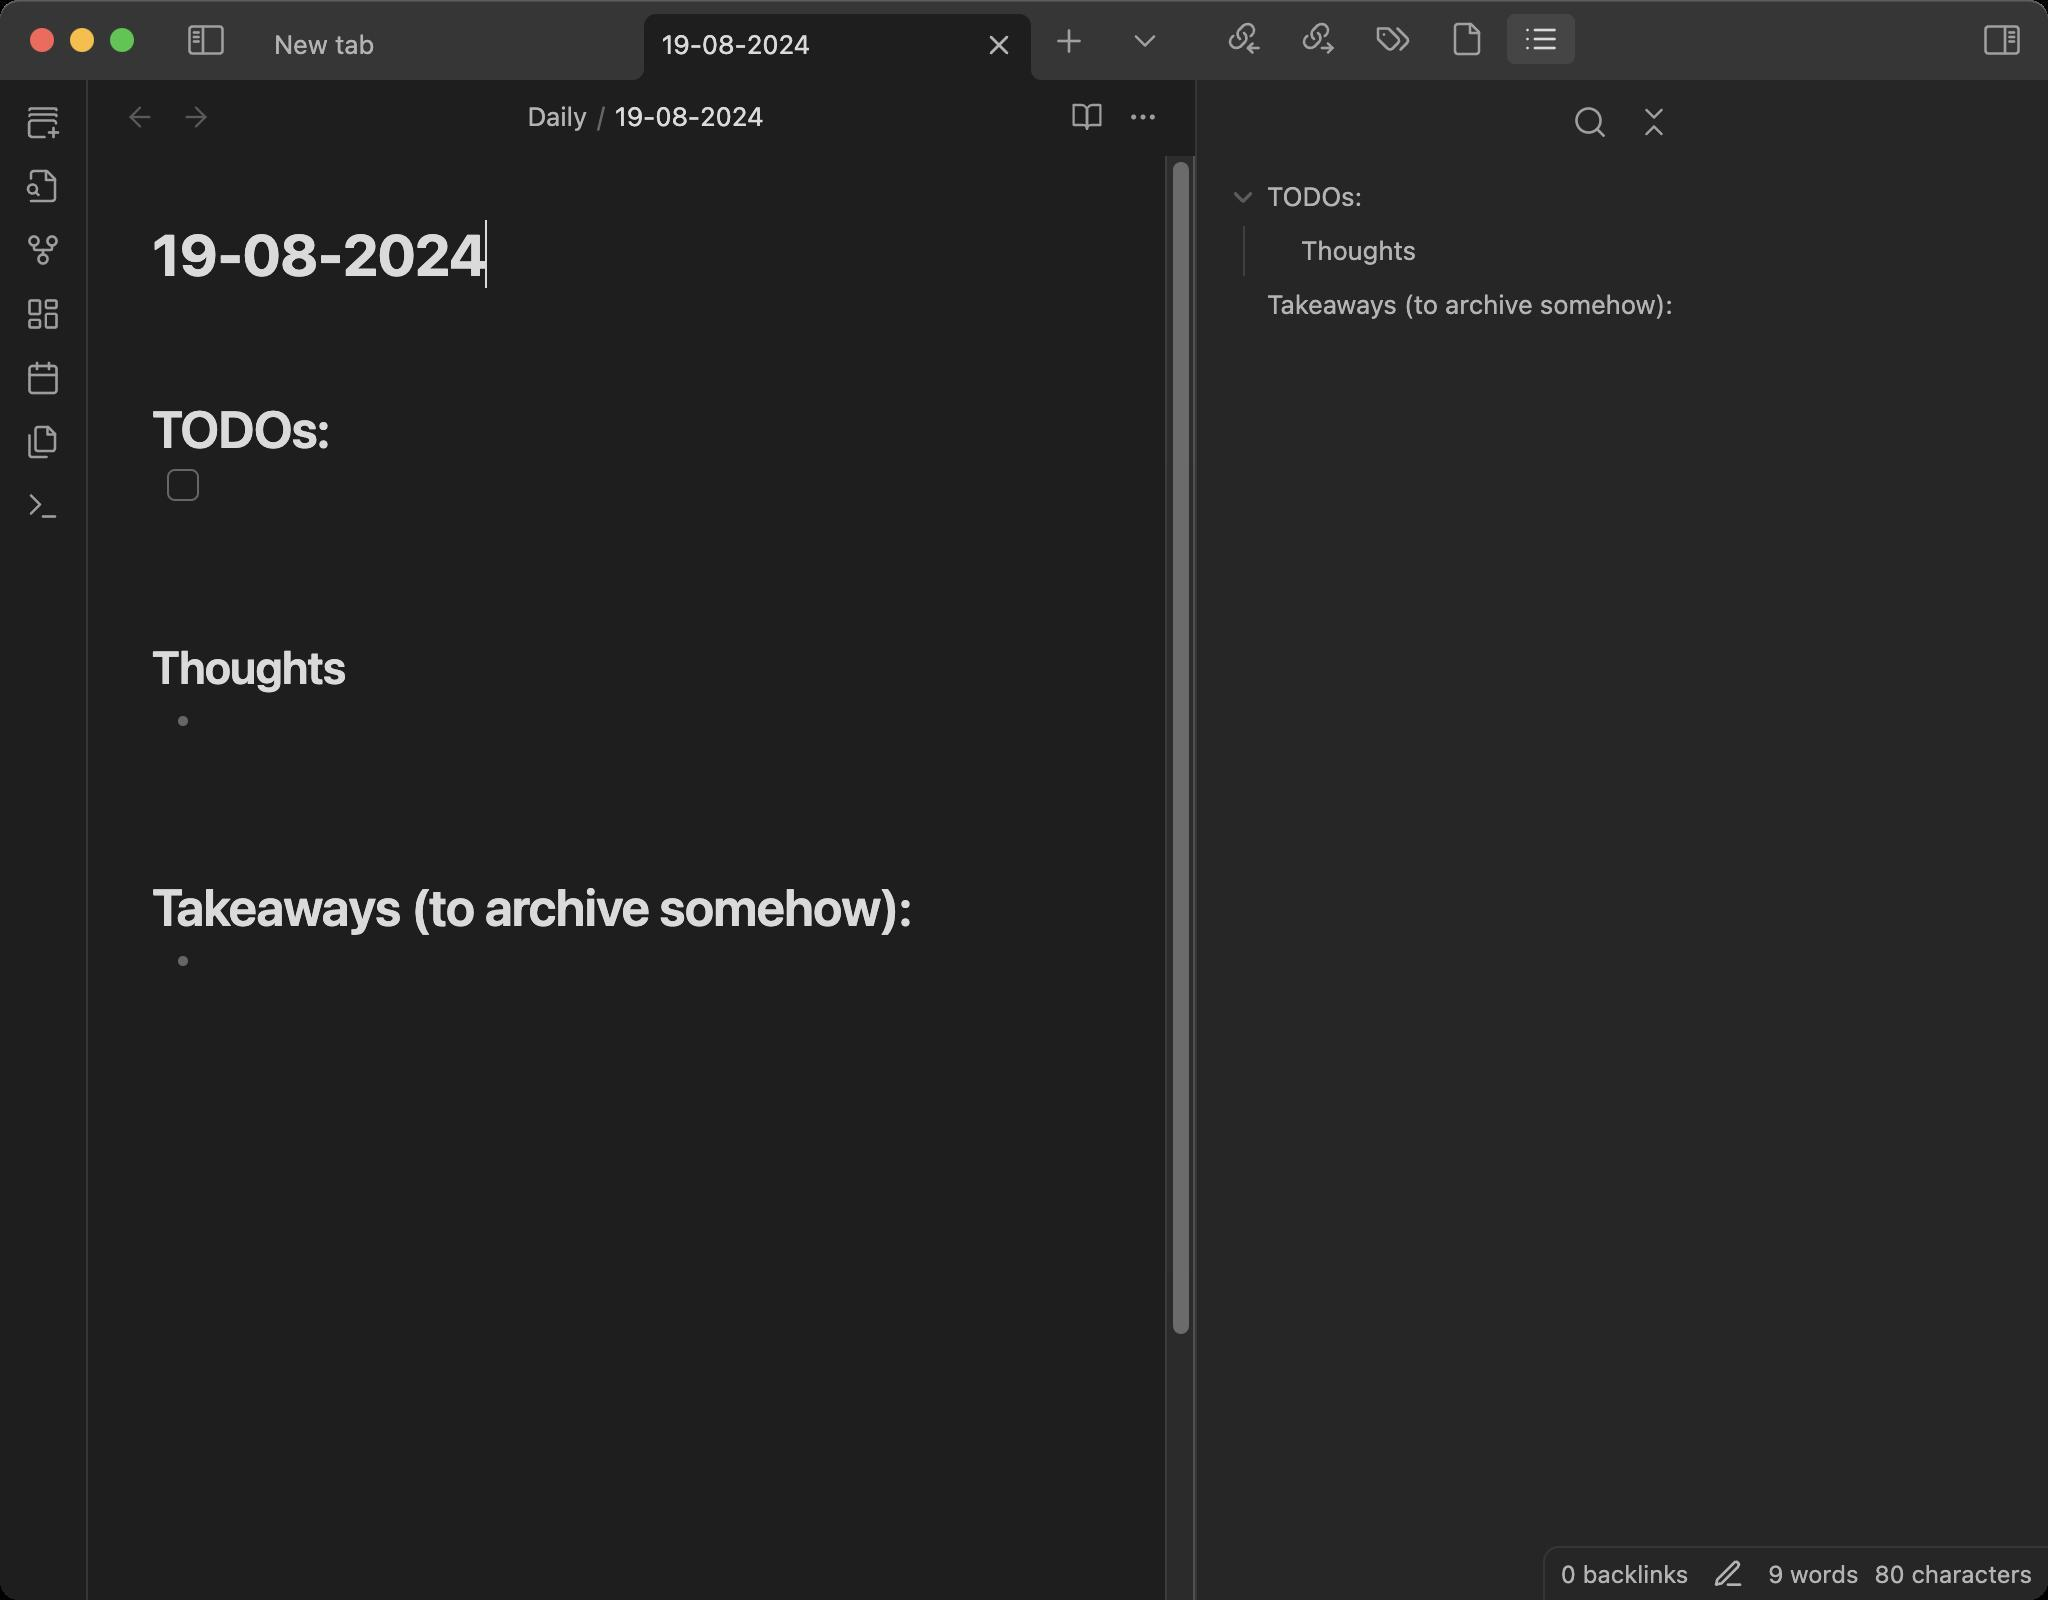
Accessibility tree:
{"name": "19-08-2024_-_Sophie's_vault_-_Obsidian_v1.6.7", "role": "AXWindow", "description": null, "role_description": "standard window", "value": null, "position": "325.00;113.00", "size": "1024;800", "children": [{"name": "", "role": "AXGroup", "description": "", "role_description": "group", "value": "", "position": "0.00;0.00", "size": "1024;800", "children": [{"name": "", "role": "AXGroup", "description": "", "role_description": "group", "value": "", "position": "0.00;0.00", "size": "1024;800", "children": [{"name": "", "role": "AXGroup", "description": "", "role_description": "group", "value": "", "position": "0.00;0.00", "size": "1024;800", "children": [{"name": "", "role": "AXGroup", "description": "", "role_description": "group", "value": "", "position": "0.00;0.00", "size": "1024;800", "children": [{"name": "19-08-2024_-_Sophie's_vault_-_Obsidian_v1.6.7", "role": "AXWebArea", "description": "", "role_description": "HTML content", "value": "", "position": "0.00;0.00", "size": "1024;800", "children": [{"name": "", "role": "AXGroup", "description": "", "role_description": "group", "value": "", "position": "0.00;0.00", "size": "1024;800", "children": [{"name": "", "role": "AXGroup", "description": "", "role_description": "group", "value": "", "position": "0.00;0.00", "size": "1024;800", "children": [{"name": "", "role": "AXGroup", "description": "", "role_description": "group", "value": "", "position": "0.00;0.00", "size": "1024;800", "children": [{"name": "", "role": "AXGroup", "description": "", "role_description": "group", "value": "", "position": "0.00;0.00", "size": "1024;800", "children": [{"name": "", "role": "AXGroup", "description": "", "role_description": "group", "value": "", "position": "0.00;40.00", "size": "44;760", "children": [{"name": "", "role": "AXGroup", "description": "Create new unique note", "role_description": "group", "value": "", "position": "7.00;48.00", "size": "30;26", "children": [{"name": "", "role": "AXImage", "description": "", "role_description": "image", "value": "", "position": "13.00;52.00", "size": "18;18", "children": []}]}, {"name": "", "role": "AXGroup", "description": "Open quick switcher", "role_description": "group", "value": "", "position": "7.00;80.00", "size": "30;26", "children": [{"name": "", "role": "AXImage", "description": "", "role_description": "image", "value": "", "position": "13.00;84.00", "size": "18;18", "children": []}]}, {"name": "", "role": "AXGroup", "description": "Open graph view", "role_description": "group", "value": "", "position": "7.00;112.00", "size": "30;26", "children": [{"name": "", "role": "AXImage", "description": "", "role_description": "image", "value": "", "position": "13.00;116.00", "size": "18;18", "children": []}]}, {"name": "", "role": "AXGroup", "description": "Create new canvas", "role_description": "group", "value": "", "position": "7.00;144.00", "size": "30;26", "children": [{"name": "", "role": "AXImage", "description": "", "role_description": "image", "value": "", "position": "13.00;148.00", "size": "18;18", "children": []}]}, {"name": "", "role": "AXGroup", "description": "Open today's daily note", "role_description": "group", "value": "", "position": "7.00;176.00", "size": "30;26", "children": [{"name": "", "role": "AXImage", "description": "", "role_description": "image", "value": "", "position": "13.00;180.00", "size": "18;18", "children": []}]}, {"name": "", "role": "AXGroup", "description": "Insert template", "role_description": "group", "value": "", "position": "7.00;208.00", "size": "30;26", "children": [{"name": "", "role": "AXImage", "description": "", "role_description": "image", "value": "", "position": "13.00;212.00", "size": "18;18", "children": []}]}, {"name": "", "role": "AXGroup", "description": "Open command palette", "role_description": "group", "value": "", "position": "7.00;240.00", "size": "30;26", "children": [{"name": "", "role": "AXImage", "description": "", "role_description": "image", "value": "", "position": "13.00;244.00", "size": "18;18", "children": []}]}]}, {"name": "", "role": "AXGroup", "description": "", "role_description": "group", "value": "", "position": "44.00;0.00", "size": "554;800", "children": [{"name": "", "role": "AXGroup", "description": "", "role_description": "group", "value": "", "position": "44.00;0.00", "size": "554;800", "children": [{"name": "", "role": "AXGroup", "description": "", "role_description": "group", "value": "", "position": "44.00;0.00", "size": "554;40", "children": [{"name": "", "role": "AXGroup", "description": "", "role_description": "group", "value": "", "position": "88.00;0.00", "size": "30;39", "children": [{"name": "", "role": "AXGroup", "description": "", "role_description": "group", "value": "", "position": "88.00;8.00", "size": "30;24", "children": [{"name": "", "role": "AXImage", "description": "", "role_description": "image", "value": "", "position": "94.00;11.00", "size": "18;18", "children": []}]}]}, {"name": "", "role": "AXGroup", "description": "", "role_description": "group", "value": "", "position": "113.00;6.00", "size": "418;34", "children": [{"name": "", "role": "AXGroup", "description": "New tab", "role_description": "group", "value": "", "position": "128.00;7.00", "size": "194;33", "children": [{"name": "", "role": "AXGroup", "description": "", "role_description": "group", "value": "", "position": "131.00;8.00", "size": "188;29", "children": [{"name": "", "role": "AXGroup", "description": "", "role_description": "group", "value": "", "position": "137.00;14.00", "size": "179;17", "children": [{"name": "", "role": "AXStaticText", "description": "", "role_description": "text", "value": "New tab", "position": "137.00;14.00", "size": "51;16", "children": []}]}]}]}, {"name": "", "role": "AXGroup", "description": "19-08-2024", "role_description": "group", "value": "", "position": "322.00;7.00", "size": "194;33", "children": [{"name": "", "role": "AXGroup", "description": "", "role_description": "group", "value": "", "position": "325.00;8.00", "size": "188;29", "children": [{"name": "", "role": "AXGroup", "description": "", "role_description": "group", "value": "", "position": "331.00;14.00", "size": "157;17", "children": [{"name": "", "role": "AXStaticText", "description": "", "role_description": "text", "value": "19-08-2024", "position": "331.00;14.00", "size": "75;16", "children": []}]}, {"name": "", "role": "AXGroup", "description": "Close", "role_description": "group", "value": "", "position": "490.00;12.00", "size": "20;21", "children": [{"name": "", "role": "AXImage", "description": "", "role_description": "image", "value": "", "position": "492.00;14.00", "size": "16;17", "children": []}]}]}]}]}, {"name": "", "role": "AXGroup", "description": "", "role_description": "group", "value": "", "position": "522.00;0.00", "size": "26;39", "children": [{"name": "", "role": "AXGroup", "description": "New tab", "role_description": "group", "value": "", "position": "522.00;8.00", "size": "26;26", "children": [{"name": "", "role": "AXImage", "description": "", "role_description": "image", "value": "", "position": "526.00;12.00", "size": "18;18", "children": []}]}]}, {"name": "", "role": "AXGroup", "description": "", "role_description": "group", "value": "", "position": "560.00;0.00", "size": "26;39", "children": [{"name": "", "role": "AXGroup", "description": "", "role_description": "group", "value": "", "position": "560.00;8.00", "size": "26;26", "children": [{"name": "", "role": "AXImage", "description": "", "role_description": "image", "value": "", "position": "564.00;12.00", "size": "18;18", "children": []}]}]}]}, {"name": "", "role": "AXGroup", "description": "", "role_description": "group", "value": "", "position": "44.00;40.00", "size": "554;760", "children": [{"name": "", "role": "AXGroup", "description": "", "role_description": "group", "value": "", "position": "44.00;40.00", "size": "554;760", "children": [{"name": "", "role": "AXGroup", "description": "", "role_description": "group", "value": "", "position": "44.00;40.00", "size": "554;760", "children": [{"name": "", "role": "AXGroup", "description": "", "role_description": "group", "value": "", "position": "44.00;40.00", "size": "554;39", "children": [{"name": "", "role": "AXButton", "description": "Navigate back", "role_description": "button", "value": "", "position": "56.00;47.00", "size": "28;24", "children": [{"name": "", "role": "AXImage", "description": "", "role_description": "image", "value": "", "position": "62.00;51.00", "size": "16;16", "children": []}]}, {"name": "", "role": "AXButton", "description": "Navigate forward", "role_description": "button", "value": "", "position": "84.00;47.00", "size": "28;24", "children": [{"name": "", "role": "AXImage", "description": "", "role_description": "image", "value": "", "position": "90.00;51.00", "size": "16;16", "children": []}]}, {"name": "", "role": "AXGroup", "description": "", "role_description": "group", "value": "", "position": "120.00;40.00", "size": "402;38", "children": [{"name": "", "role": "AXGroup", "description": "", "role_description": "group", "value": "", "position": "260.00;48.00", "size": "44;21", "children": [{"name": "", "role": "AXGroup", "description": "", "role_description": "group", "value": "", "position": "260.00;48.00", "size": "38;21", "children": [{"name": "", "role": "AXStaticText", "description": "", "role_description": "text", "value": "Daily", "position": "264.00;51.00", "size": "30;15", "children": []}]}, {"name": "", "role": "AXStaticText", "description": "", "role_description": "text", "value": "/", "position": "299.00;51.00", "size": "4;15", "children": []}]}, {"name": "", "role": "AXTextArea", "description": "", "role_description": "text entry area", "value": "19-08-2024", "position": "307.00;50.00", "size": "75;17", "children": [{"name": "", "role": "AXStaticText", "description": "", "role_description": "text", "value": "19-08-2024", "position": "307.00;51.00", "size": "75;15", "children": []}]}]}, {"name": "", "role": "AXButton", "description": "Current view: editing Click to read ⌘+Click to open to the right", "role_description": "button", "value": "", "position": "530.00;47.00", "size": "28;24", "children": [{"name": "", "role": "AXImage", "description": "", "role_description": "image", "value": "", "position": "536.00;51.00", "size": "16;16", "children": []}]}, {"name": "", "role": "AXButton", "description": "More options", "role_description": "button", "value": "", "position": "558.00;47.00", "size": "28;24", "children": [{"name": "", "role": "AXImage", "description": "", "role_description": "image", "value": "", "position": "564.00;51.00", "size": "16;16", "children": []}]}]}, {"name": "", "role": "AXGroup", "description": "", "role_description": "group", "value": "", "position": "44.00;78.00", "size": "554;722", "children": [{"name": "", "role": "AXGroup", "description": "", "role_description": "group", "value": "", "position": "44.00;78.00", "size": "554;722", "children": [{"name": "", "role": "AXGroup", "description": "", "role_description": "group", "value": "", "position": "44.00;78.00", "size": "554;722", "children": [{"name": "", "role": "AXGroup", "description": "", "role_description": "group", "value": "", "position": "44.00;0.00", "size": "0;1", "children": []}, {"name": "", "role": "AXGroup", "description": "", "role_description": "group", "value": "", "position": "44.00;78.00", "size": "554;722", "children": [{"name": "", "role": "AXTextArea", "description": "", "role_description": "text entry area", "value": "19-08-2024", "position": "76.00;110.00", "size": "475;35", "children": [{"name": "", "role": "AXStaticText", "description": "", "role_description": "text", "value": "19-08-2024", "position": "76.00;110.00", "size": "168;35", "children": []}]}, {"name": "", "role": "AXTextArea", "description": "", "role_description": "text entry area", "value": "\n​\n​\n\nTODOs: \n \n\n​\n​\n\nThoughts\n​\n-\n​ \n\n​\n​\n\nTakeaways (to archive somehow): \n​\n-\n​ \n\n\n", "position": "76.00;159.00", "size": "475;641", "children": [{"name": "", "role": "AXGroup", "description": "", "role_description": "group", "value": "", "position": "76.00;159.00", "size": "475;25", "children": [{"name": "\n", "role": "AXGroup", "description": "", "role_description": "group", "value": "", "position": "76.00;162.00", "size": "0;19", "children": []}]}, {"name": "", "role": "AXGroup", "description": "", "role_description": "group", "value": "", "position": "76.00;183.00", "size": "475;47", "children": [{"name": "", "role": "AXGroup", "description": "", "role_description": "group", "value": "", "position": "61.00;199.00", "size": "15;31", "children": [{"name": "", "role": "AXStaticText", "description": "", "role_description": "text", "value": "​", "position": "76.00;199.00", "size": "0;31", "children": []}, {"name": "", "role": "AXGroup", "description": "", "role_description": "group", "value": "", "position": "61.00;199.00", "size": "15;31", "children": [{"name": "", "role": "AXGroup", "description": "", "role_description": "group", "value": "", "position": "122.00;398.00", "size": "0;31", "children": [{"name": "", "role": "AXStaticText", "description": "", "role_description": "text", "value": "​", "position": "61.00;199.00", "size": "0;31", "children": []}]}, {"name": "", "role": "AXImage", "description": "", "role_description": "image", "value": "", "position": "61.00;209.00", "size": "10;11", "children": []}]}]}, {"name": "", "role": "AXStaticText", "description": "", "role_description": "text", "value": "TODOs: ", "position": "76.00;199.00", "size": "94;31", "children": []}]}, {"name": "", "role": "AXGroup", "description": "", "role_description": "group", "value": "", "position": "76.00;230.00", "size": "475;26", "children": [{"name": "", "role": "AXGroup", "description": "", "role_description": "group", "value": "", "position": "72.00;232.00", "size": "31;20", "children": [{"name": "", "role": "AXCheckBox", "description": "", "role_description": "checkbox", "value": "", "position": "83.00;234.00", "size": "17;17", "children": []}]}, {"name": "", "role": "AXStaticText", "description": "", "role_description": "text", "value": " ", "position": "103.00;232.00", "size": "4;20", "children": []}]}, {"name": "", "role": "AXGroup", "description": "", "role_description": "group", "value": "", "position": "76.00;255.00", "size": "475;25", "children": [{"name": "\n", "role": "AXGroup", "description": "", "role_description": "group", "value": "", "position": "76.00;258.00", "size": "0;19", "children": []}]}, {"name": "", "role": "AXGroup", "description": "", "role_description": "group", "value": "", "position": "76.00;279.00", "size": "475;25", "children": [{"name": "\n", "role": "AXGroup", "description": "", "role_description": "group", "value": "", "position": "76.00;282.00", "size": "0;19", "children": []}]}, {"name": "", "role": "AXGroup", "description": "", "role_description": "group", "value": "", "position": "76.00;303.00", "size": "475;46", "children": [{"name": "", "role": "AXGroup", "description": "", "role_description": "group", "value": "", "position": "61.00;319.00", "size": "15;30", "children": [{"name": "", "role": "AXStaticText", "description": "", "role_description": "text", "value": "​", "position": "76.00;320.00", "size": "0;28", "children": []}, {"name": "", "role": "AXGroup", "description": "", "role_description": "group", "value": "", "position": "61.00;319.00", "size": "15;30", "children": [{"name": "", "role": "AXGroup", "description": "", "role_description": "group", "value": "", "position": "122.00;639.00", "size": "0;28", "children": [{"name": "", "role": "AXStaticText", "description": "", "role_description": "text", "value": "​", "position": "61.00;320.00", "size": "0;28", "children": []}]}, {"name": "", "role": "AXImage", "description": "", "role_description": "image", "value": "", "position": "61.00;329.00", "size": "10;10", "children": []}]}]}, {"name": "", "role": "AXStaticText", "description": "", "role_description": "text", "value": "Thoughts", "position": "76.00;320.00", "size": "97;28", "children": []}]}, {"name": "", "role": "AXGroup", "description": "", "role_description": "group", "value": "", "position": "76.00;349.00", "size": "475;25", "children": [{"name": "", "role": "AXGroup", "description": "", "role_description": "group", "value": "", "position": "164.00;700.00", "size": "0;19", "children": [{"name": "", "role": "AXStaticText", "description": "", "role_description": "text", "value": "​", "position": "88.00;351.00", "size": "0;20", "children": []}]}, {"name": "", "role": "AXStaticText", "description": "", "role_description": "text", "value": "-", "position": "88.00;351.00", "size": "8;20", "children": []}, {"name": "", "role": "AXGroup", "description": "", "role_description": "group", "value": "", "position": "89.00;358.00", "size": "6;6", "children": [{"name": "", "role": "AXStaticText", "description": "", "role_description": "text", "value": "​", "position": "89.00;361.00", "size": "0;19", "children": []}]}, {"name": "", "role": "AXStaticText", "description": "", "role_description": "text", "value": " ", "position": "95.00;351.00", "size": "5;20", "children": []}]}, {"name": "", "role": "AXGroup", "description": "", "role_description": "group", "value": "", "position": "76.00;374.00", "size": "475;24", "children": [{"name": "\n", "role": "AXGroup", "description": "", "role_description": "group", "value": "", "position": "76.00;376.00", "size": "0;20", "children": []}]}, {"name": "", "role": "AXGroup", "description": "", "role_description": "group", "value": "", "position": "76.00;398.00", "size": "475;24", "children": [{"name": "\n", "role": "AXGroup", "description": "", "role_description": "group", "value": "", "position": "76.00;400.00", "size": "0;20", "children": []}]}, {"name": "", "role": "AXGroup", "description": "", "role_description": "group", "value": "", "position": "76.00;422.00", "size": "475;47", "children": [{"name": "", "role": "AXGroup", "description": "", "role_description": "group", "value": "", "position": "61.00;438.00", "size": "15;31", "children": [{"name": "", "role": "AXStaticText", "description": "", "role_description": "text", "value": "​", "position": "76.00;438.00", "size": "0;31", "children": []}, {"name": "", "role": "AXGroup", "description": "", "role_description": "group", "value": "", "position": "61.00;438.00", "size": "15;31", "children": [{"name": "", "role": "AXGroup", "description": "", "role_description": "group", "value": "", "position": "122.00;800.00", "size": "0;0", "children": [{"name": "", "role": "AXStaticText", "description": "", "role_description": "text", "value": "​", "position": "61.00;438.00", "size": "0;31", "children": []}]}, {"name": "", "role": "AXImage", "description": "", "role_description": "image", "value": "", "position": "61.00;448.00", "size": "10;11", "children": []}]}]}, {"name": "", "role": "AXStaticText", "description": "", "role_description": "text", "value": "Takeaways (to archive somehow): ", "position": "76.00;438.00", "size": "385;31", "children": []}]}, {"name": "", "role": "AXGroup", "description": "", "role_description": "group", "value": "", "position": "76.00;469.00", "size": "475;25", "children": [{"name": "", "role": "AXGroup", "description": "", "role_description": "group", "value": "", "position": "164.00;800.00", "size": "0;0", "children": [{"name": "", "role": "AXStaticText", "description": "", "role_description": "text", "value": "​", "position": "88.00;471.00", "size": "0;20", "children": []}]}, {"name": "", "role": "AXStaticText", "description": "", "role_description": "text", "value": "-", "position": "88.00;471.00", "size": "8;20", "children": []}, {"name": "", "role": "AXGroup", "description": "", "role_description": "group", "value": "", "position": "89.00;478.00", "size": "6;5", "children": [{"name": "", "role": "AXStaticText", "description": "", "role_description": "text", "value": "​", "position": "89.00;481.00", "size": "0;19", "children": []}]}, {"name": "", "role": "AXStaticText", "description": "", "role_description": "text", "value": " ", "position": "95.00;471.00", "size": "5;20", "children": []}]}, {"name": "", "role": "AXGroup", "description": "", "role_description": "group", "value": "", "position": "76.00;494.00", "size": "475;24", "children": [{"name": "\n", "role": "AXGroup", "description": "", "role_description": "group", "value": "", "position": "76.00;496.00", "size": "0;20", "children": []}]}, {"name": "", "role": "AXGroup", "description": "", "role_description": "group", "value": "", "position": "76.00;518.00", "size": "475;24", "children": [{"name": "\n", "role": "AXGroup", "description": "", "role_description": "group", "value": "", "position": "76.00;520.00", "size": "0;20", "children": []}]}, {"name": "", "role": "AXGroup", "description": "", "role_description": "group", "value": "", "position": "76.00;542.00", "size": "475;24", "children": [{"name": "\n", "role": "AXGroup", "description": "", "role_description": "group", "value": "", "position": "76.00;544.00", "size": "0;20", "children": []}]}]}]}]}]}]}]}]}]}]}]}, {"name": "", "role": "AXGroup", "description": "", "role_description": "group", "value": "", "position": "598.00;0.00", "size": "426;800", "children": [{"name": "", "role": "AXSplitter", "description": "", "role_description": "splitter", "value": "", "position": "598.00;0.00", "size": "3;800", "children": []}, {"name": "", "role": "AXGroup", "description": "", "role_description": "group", "value": "", "position": "598.00;0.00", "size": "426;800", "children": [{"name": "", "role": "AXGroup", "description": "", "role_description": "group", "value": "", "position": "598.00;0.00", "size": "426;40", "children": [{"name": "", "role": "AXGroup", "description": "", "role_description": "group", "value": "", "position": "606.00;6.00", "size": "182;33", "children": [{"name": "", "role": "AXGroup", "description": "Backlinks for 19-08-2024", "role_description": "group", "value": "", "position": "606.00;7.00", "size": "34;25", "children": [{"name": "", "role": "AXGroup", "description": "", "role_description": "group", "value": "", "position": "606.00;7.00", "size": "34;25", "children": [{"name": "", "role": "AXGroup", "description": "", "role_description": "group", "value": "", "position": "614.00;11.00", "size": "18;18", "children": [{"name": "", "role": "AXImage", "description": "", "role_description": "image", "value": "", "position": "614.00;11.00", "size": "18;18", "children": []}]}]}]}, {"name": "", "role": "AXGroup", "description": "Outgoing links from 19-08-2024", "role_description": "group", "value": "", "position": "643.00;7.00", "size": "34;25", "children": [{"name": "", "role": "AXGroup", "description": "", "role_description": "group", "value": "", "position": "643.00;7.00", "size": "34;25", "children": [{"name": "", "role": "AXGroup", "description": "", "role_description": "group", "value": "", "position": "651.00;11.00", "size": "18;18", "children": [{"name": "", "role": "AXImage", "description": "", "role_description": "image", "value": "", "position": "651.00;11.00", "size": "18;18", "children": []}]}]}]}, {"name": "", "role": "AXGroup", "description": "Tags", "role_description": "group", "value": "", "position": "680.00;7.00", "size": "34;25", "children": [{"name": "", "role": "AXGroup", "description": "", "role_description": "group", "value": "", "position": "680.00;7.00", "size": "34;25", "children": [{"name": "", "role": "AXGroup", "description": "", "role_description": "group", "value": "", "position": "688.00;11.00", "size": "18;18", "children": [{"name": "", "role": "AXImage", "description": "", "role_description": "image", "value": "", "position": "688.00;11.00", "size": "18;18", "children": []}]}]}]}, {"name": "", "role": "AXGroup", "description": "Paper sketch", "role_description": "group", "value": "", "position": "717.00;7.00", "size": "34;25", "children": [{"name": "", "role": "AXGroup", "description": "", "role_description": "group", "value": "", "position": "717.00;7.00", "size": "34;25", "children": [{"name": "", "role": "AXImage", "description": "", "role_description": "image", "value": "", "position": "725.00;11.00", "size": "18;18", "children": []}]}]}, {"name": "", "role": "AXGroup", "description": "Outline of 19-08-2024", "role_description": "group", "value": "", "position": "754.00;7.00", "size": "34;25", "children": [{"name": "", "role": "AXGroup", "description": "", "role_description": "group", "value": "", "position": "754.00;7.00", "size": "34;25", "children": [{"name": "", "role": "AXImage", "description": "", "role_description": "image", "value": "", "position": "762.00;11.00", "size": "18;18", "children": []}]}]}]}, {"name": "", "role": "AXGroup", "description": "", "role_description": "group", "value": "", "position": "986.00;0.00", "size": "38;39", "children": [{"name": "", "role": "AXGroup", "description": "", "role_description": "group", "value": "", "position": "986.00;8.00", "size": "30;24", "children": [{"name": "", "role": "AXImage", "description": "", "role_description": "image", "value": "", "position": "992.00;11.00", "size": "18;18", "children": []}]}]}]}, {"name": "", "role": "AXGroup", "description": "", "role_description": "group", "value": "", "position": "598.00;40.00", "size": "426;760", "children": [{"name": "", "role": "AXGroup", "description": "", "role_description": "group", "value": "", "position": "598.00;40.00", "size": "426;760", "children": [{"name": "", "role": "AXGroup", "description": "", "role_description": "group", "value": "", "position": "598.00;40.00", "size": "426;760", "children": [{"name": "", "role": "AXGroup", "description": "Show search filter", "role_description": "group", "value": "", "position": "780.00;48.00", "size": "30;26", "children": [{"name": "", "role": "AXImage", "description": "", "role_description": "image", "value": "", "position": "786.00;52.00", "size": "18;18", "children": []}]}, {"name": "", "role": "AXGroup", "description": "Collapse all", "role_description": "group", "value": "", "position": "812.00;48.00", "size": "30;26", "children": [{"name": "", "role": "AXImage", "description": "", "role_description": "image", "value": "", "position": "818.00;52.00", "size": "18;18", "children": []}]}, {"name": "", "role": "AXGroup", "description": "", "role_description": "group", "value": "", "position": "598.00;82.00", "size": "426;718", "children": [{"name": "", "role": "AXGroup", "description": "", "role_description": "group", "value": "", "position": "610.00;86.00", "size": "402;25", "children": [{"name": "", "role": "AXGroup", "description": "", "role_description": "group", "value": "", "position": "1024.00;91.00", "size": "0;15", "children": [{"name": "", "role": "AXStaticText", "description": "", "role_description": "text", "value": "​", "position": "1024.00;91.00", "size": "0;15", "children": []}]}, {"name": "", "role": "AXGroup", "description": "", "role_description": "group", "value": "", "position": "614.00;90.00", "size": "16;17", "children": [{"name": "", "role": "AXGroup", "description": "", "role_description": "group", "value": "", "position": "1024.00;91.00", "size": "0;15", "children": [{"name": "", "role": "AXStaticText", "description": "", "role_description": "text", "value": "​", "position": "1024.00;91.00", "size": "0;15", "children": []}]}, {"name": "", "role": "AXImage", "description": "", "role_description": "image", "value": "", "position": "617.00;94.00", "size": "10;10", "children": []}]}, {"name": "", "role": "AXGroup", "description": "", "role_description": "group", "value": "", "position": "634.00;90.00", "size": "48;17", "children": [{"name": "", "role": "AXStaticText", "description": "", "role_description": "text", "value": "TODOs:", "position": "634.00;91.00", "size": "48;15", "children": []}]}]}, {"name": "", "role": "AXGroup", "description": "", "role_description": "group", "value": "", "position": "610.00;113.00", "size": "402;25", "children": [{"name": "", "role": "AXGroup", "description": "", "role_description": "group", "value": "", "position": "1024.00;118.00", "size": "0;15", "children": [{"name": "", "role": "AXStaticText", "description": "", "role_description": "text", "value": "​", "position": "1024.00;118.00", "size": "0;15", "children": []}]}, {"name": "", "role": "AXGroup", "description": "", "role_description": "group", "value": "", "position": "651.00;117.00", "size": "58;17", "children": [{"name": "", "role": "AXStaticText", "description": "", "role_description": "text", "value": "Thoughts", "position": "651.00;118.00", "size": "58;15", "children": []}]}]}, {"name": "", "role": "AXGroup", "description": "", "role_description": "group", "value": "", "position": "610.00;140.00", "size": "402;25", "children": [{"name": "", "role": "AXGroup", "description": "", "role_description": "group", "value": "", "position": "1024.00;144.00", "size": "0;16", "children": [{"name": "", "role": "AXStaticText", "description": "", "role_description": "text", "value": "​", "position": "1024.00;144.00", "size": "0;16", "children": []}]}, {"name": "", "role": "AXGroup", "description": "", "role_description": "group", "value": "", "position": "634.00;144.00", "size": "203;17", "children": [{"name": "", "role": "AXStaticText", "description": "", "role_description": "text", "value": "Takeaways (to archive somehow):", "position": "634.00;144.00", "size": "203;16", "children": []}]}]}]}]}]}]}]}]}]}]}, {"name": "", "role": "AXGroup", "description": "", "role_description": "group", "value": "", "position": "771.00;773.00", "size": "253;27", "children": [{"name": "", "role": "AXGroup", "description": "", "role_description": "group", "value": "", "position": "776.00;778.00", "size": "73;18", "children": [{"name": "", "role": "AXStaticText", "description": "", "role_description": "text", "value": "0 backlinks", "position": "780.00;780.00", "size": "65;14", "children": []}]}, {"name": "", "role": "AXGroup", "description": "Live Preview", "role_description": "group", "value": "", "position": "852.00;778.00", "size": "25;18", "children": [{"name": "", "role": "AXImage", "description": "", "role_description": "image", "value": "", "position": "856.00;779.00", "size": "17;16", "children": []}]}, {"name": "", "role": "AXStaticText", "description": "", "role_description": "text", "value": "9 words", "position": "884.00;780.00", "size": "46;14", "children": []}, {"name": "", "role": "AXStaticText", "description": "", "role_description": "text", "value": "80 characters", "position": "937.00;780.00", "size": "79;14", "children": []}]}]}]}]}]}]}]}]}, {"name": null, "role": "AXButton", "description": null, "role_description": "close button", "value": null, "position": "14.00;12.00", "size": "14;16", "children": []}, {"name": null, "role": "AXButton", "description": null, "role_description": "full screen button", "value": null, "position": "54.00;12.00", "size": "14;16", "children": [{"name": null, "role": "AXGroup", "description": null, "role_description": "group", "value": null, "position": "54.00;12.00", "size": "14;16", "children": [{"name": null, "role": "AXGroup", "description": null, "role_description": "group", "value": null, "position": "54.00;12.00", "size": "14;16", "children": []}]}]}, {"name": null, "role": "AXButton", "description": null, "role_description": "minimize button", "value": null, "position": "34.00;12.00", "size": "14;16", "children": []}]}